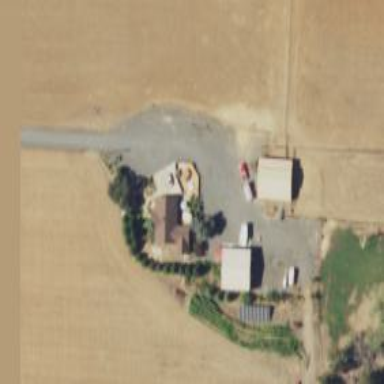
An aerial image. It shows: Driveway leading to service road.